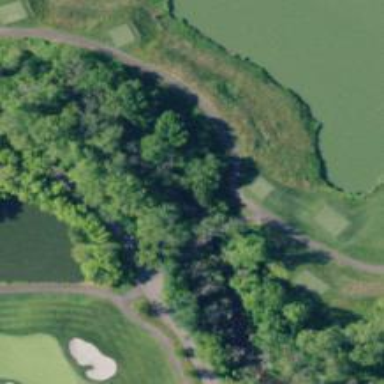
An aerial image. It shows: Footway that resembles golf path.